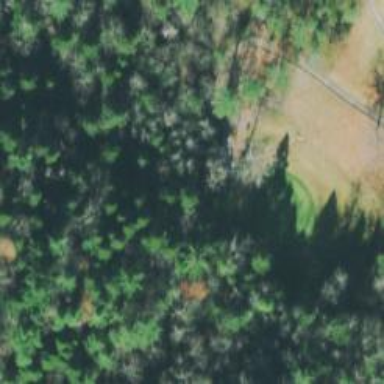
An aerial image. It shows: Path designated for golf carts.